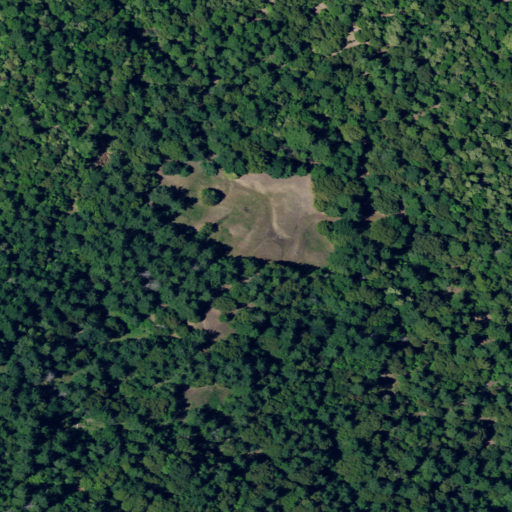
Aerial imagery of plain(s) in California named Schofield Opening containing evergreen forest, shrub, and deciduous forest